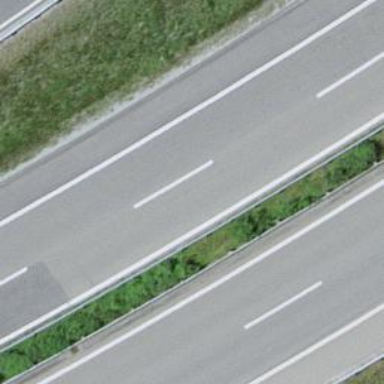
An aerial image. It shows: Asphalt motorway.